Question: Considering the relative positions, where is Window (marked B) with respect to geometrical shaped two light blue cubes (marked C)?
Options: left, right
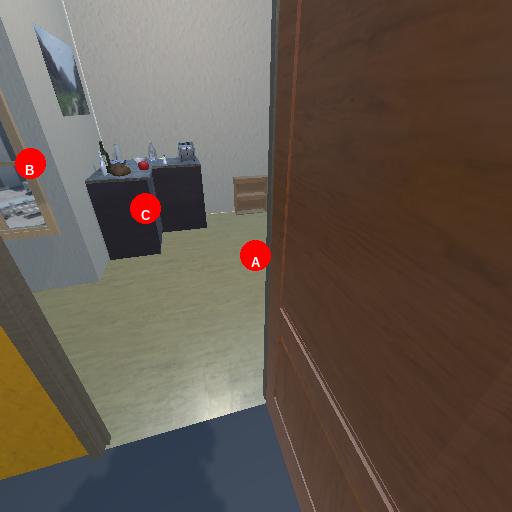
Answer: left